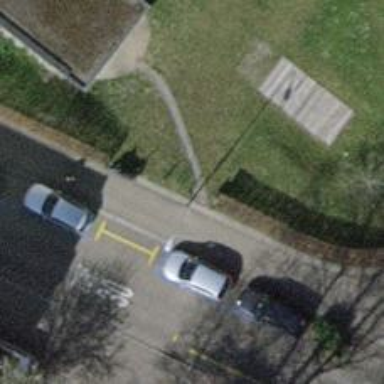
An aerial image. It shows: Bollard.